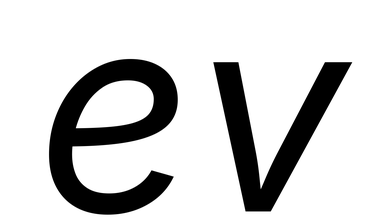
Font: Inter-Italic_Italic